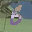
Label: 6